Field crop: maize
Growth stage: 2
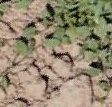
Species: convolvulus